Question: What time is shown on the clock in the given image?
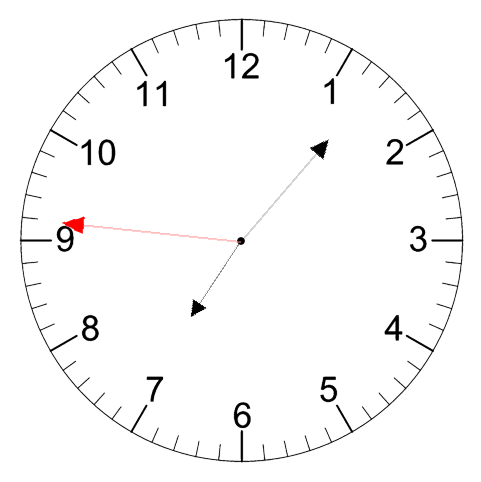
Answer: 07:06:46